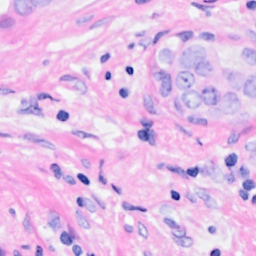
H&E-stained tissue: Breast